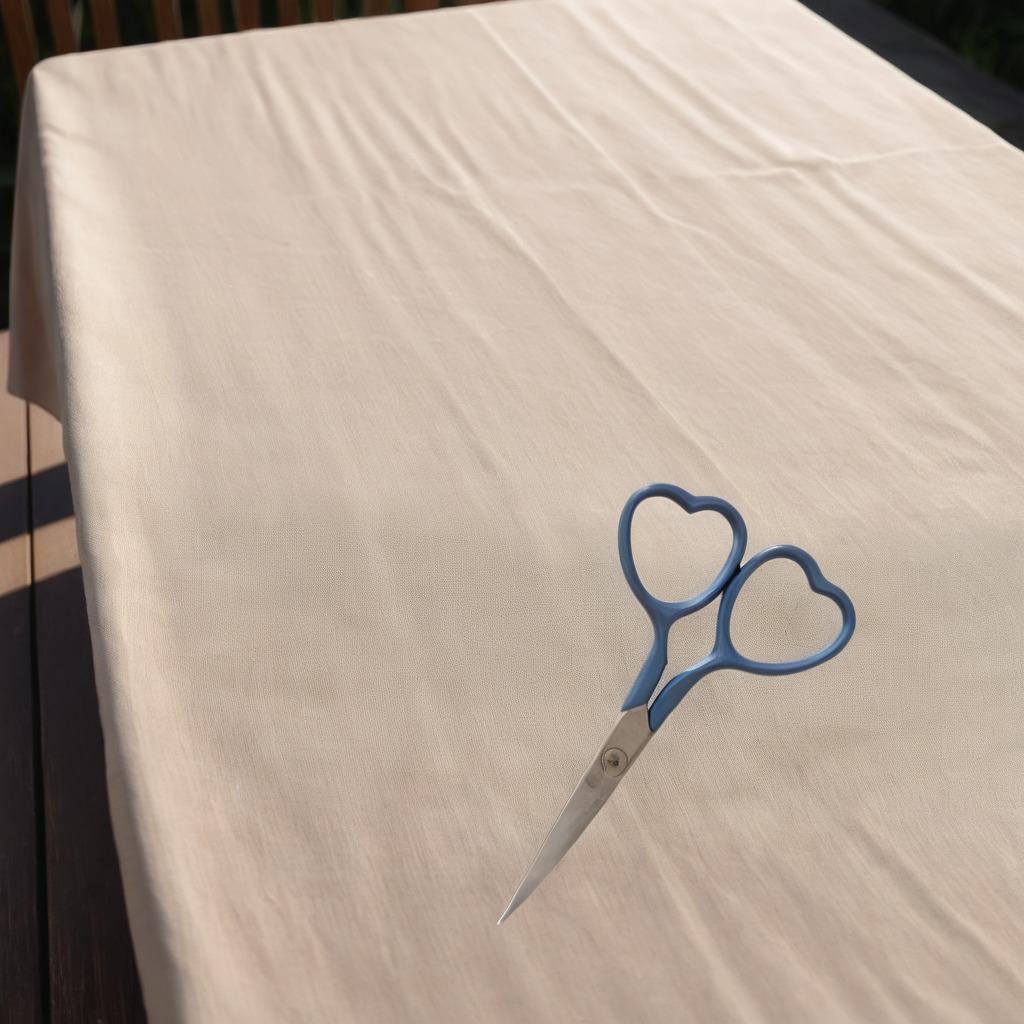
A scissor lying on a clean wooden table covered with a plain fabric table cloth in an outdoor workshop during daytime bright natural light soft shadows worn but beneath the cloth